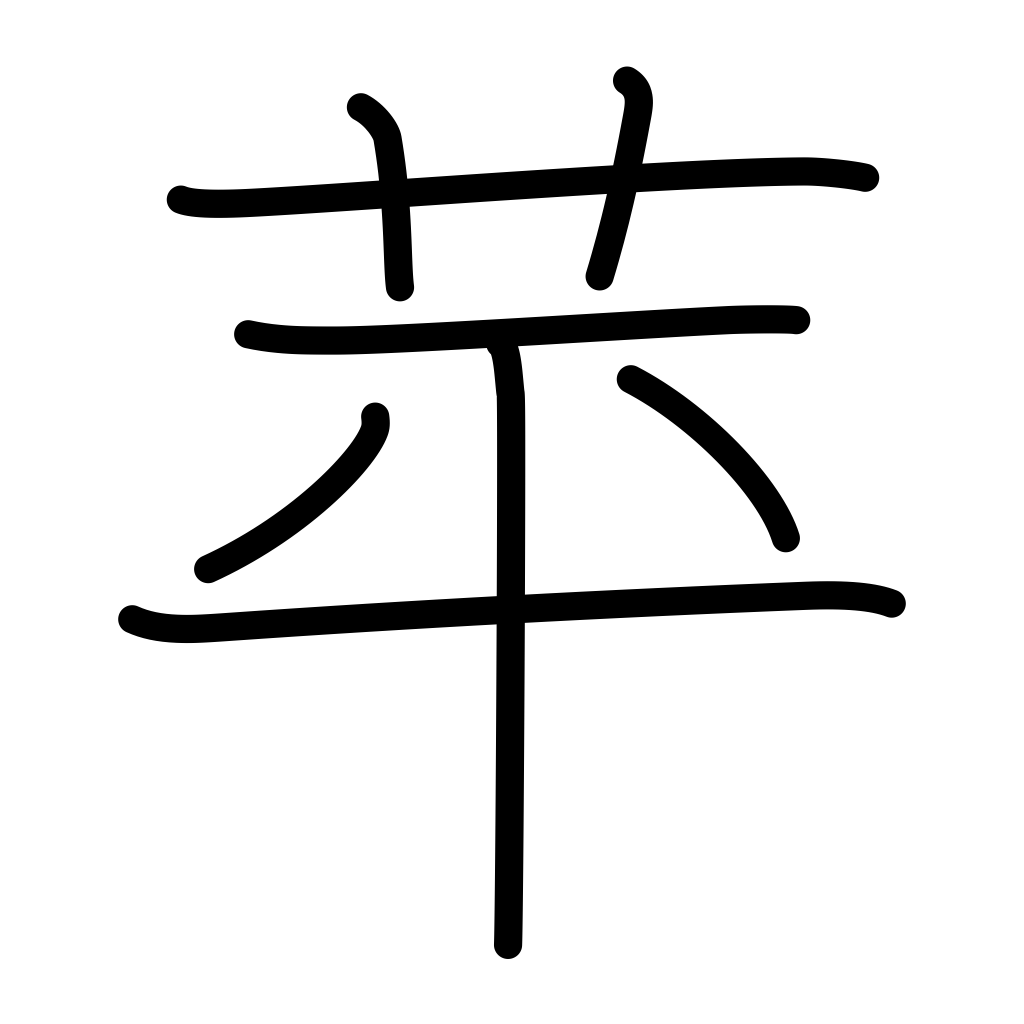
Meaning: duckweed, mugwort